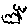
Label: cloud